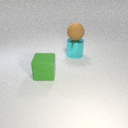
large green rubber cube in front of large cyan metal cylinder